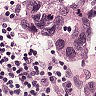
Metastatic tissue present: yes